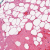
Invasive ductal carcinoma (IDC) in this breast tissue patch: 0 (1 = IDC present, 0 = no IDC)